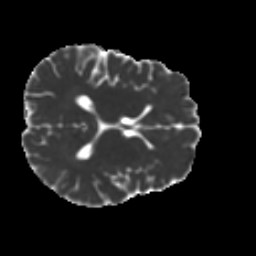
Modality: MD
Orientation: axial
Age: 28
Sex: male
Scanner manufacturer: ge
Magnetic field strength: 3 T
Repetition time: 7.8 s
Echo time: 0.0608 s